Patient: sex M, age 46
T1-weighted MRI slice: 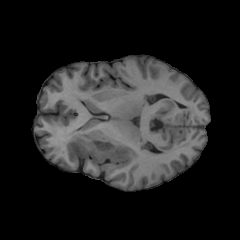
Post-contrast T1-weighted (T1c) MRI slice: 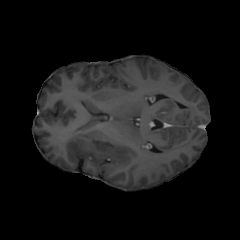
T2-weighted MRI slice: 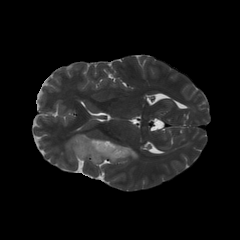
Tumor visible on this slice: yes
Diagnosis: Oligodendroglioma, IDH-mutant, 1p/19q-codeleted
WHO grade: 2